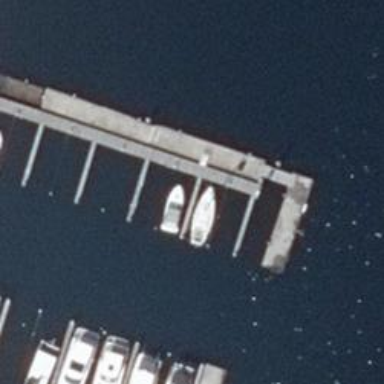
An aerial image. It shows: Man-made pier.